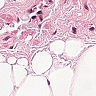
Metastatic tissue present: no